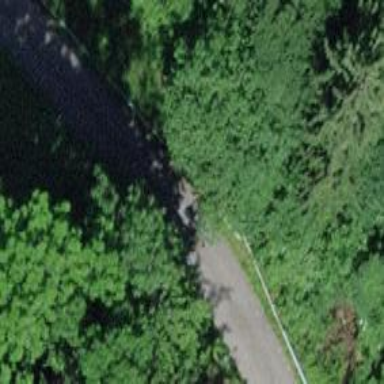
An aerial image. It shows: Well-maintained track road of grade 1.